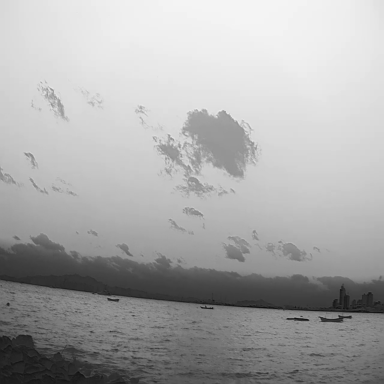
There are four bulk_carriers in the infrared image.